Field crop: maize
Growth stage: 2
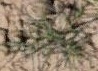
Species: salsola